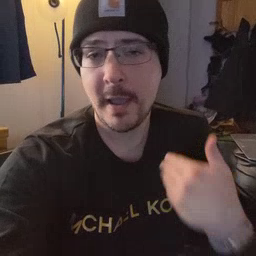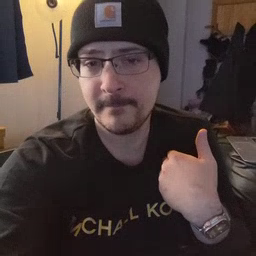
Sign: have